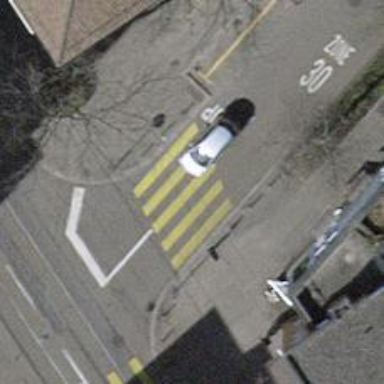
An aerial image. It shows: Uncontrolled zebra crossing on the road.